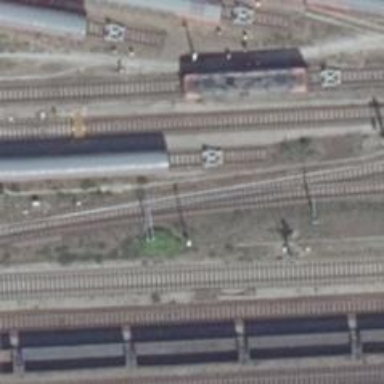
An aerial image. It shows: Abandoned railway.